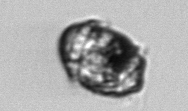
Label: Proterythropsis